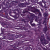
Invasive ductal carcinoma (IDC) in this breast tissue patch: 1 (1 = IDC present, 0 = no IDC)